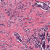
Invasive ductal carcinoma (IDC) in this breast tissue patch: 1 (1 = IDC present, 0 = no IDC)